Field crop: maize
Growth stage: 2
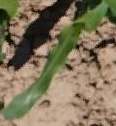
Species: maize